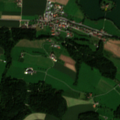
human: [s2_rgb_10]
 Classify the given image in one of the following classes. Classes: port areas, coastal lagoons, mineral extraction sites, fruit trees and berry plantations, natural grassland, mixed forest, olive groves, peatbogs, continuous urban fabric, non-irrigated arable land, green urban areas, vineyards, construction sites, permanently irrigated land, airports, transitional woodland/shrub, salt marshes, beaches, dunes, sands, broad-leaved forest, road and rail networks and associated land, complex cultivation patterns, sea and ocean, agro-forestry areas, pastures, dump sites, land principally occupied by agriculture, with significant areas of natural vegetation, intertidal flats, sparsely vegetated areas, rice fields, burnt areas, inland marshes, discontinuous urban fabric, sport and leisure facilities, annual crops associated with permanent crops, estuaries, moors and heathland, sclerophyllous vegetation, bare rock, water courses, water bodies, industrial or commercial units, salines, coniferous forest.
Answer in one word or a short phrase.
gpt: non-irrigated arable land, land principally occupied by agriculture, with significant areas of natural vegetation, coniferous forest, mixed forest, water bodies